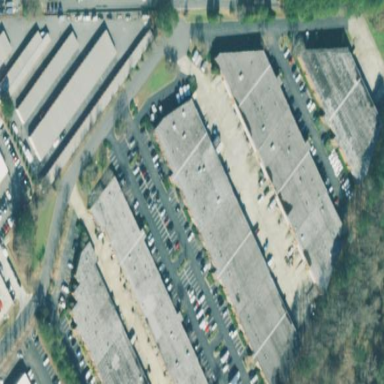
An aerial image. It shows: Commercial building.